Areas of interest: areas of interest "Transportation stations"
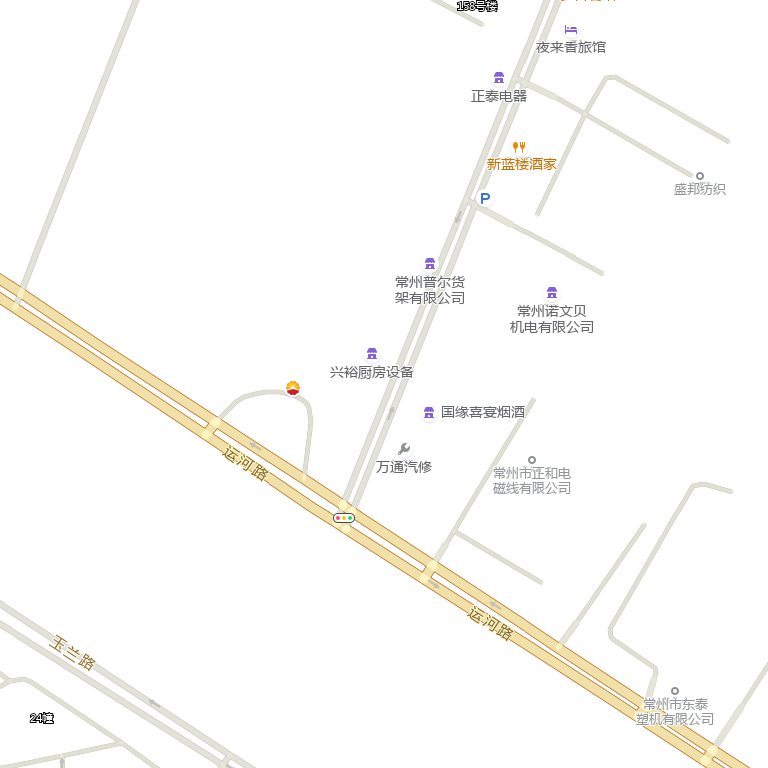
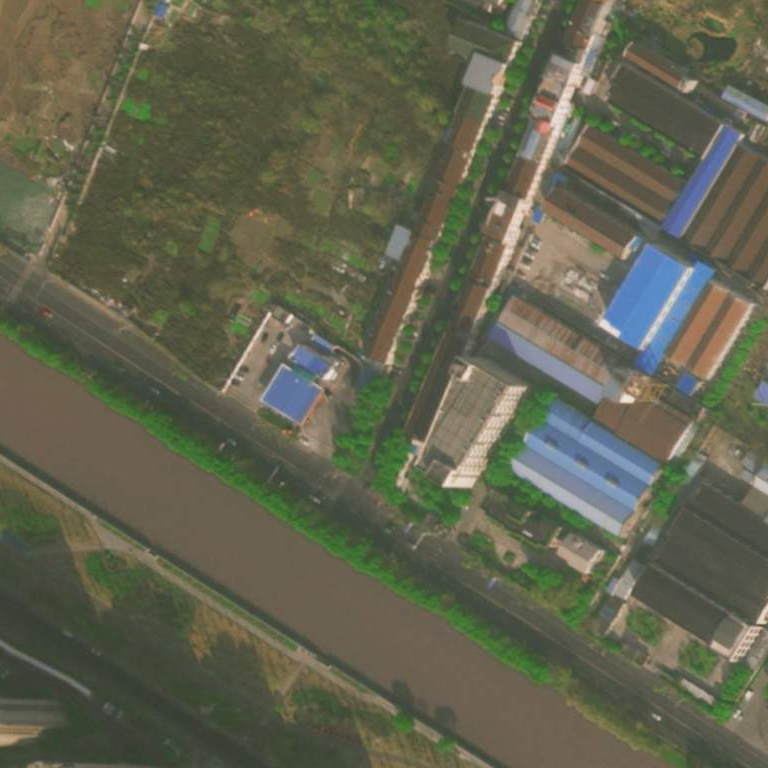